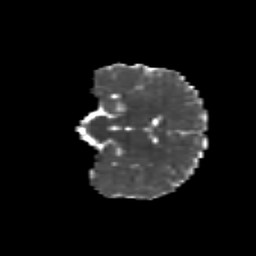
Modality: MD
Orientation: coronal
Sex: female
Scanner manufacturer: siemens
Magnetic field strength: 3 T
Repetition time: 5 s
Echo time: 0.071 s